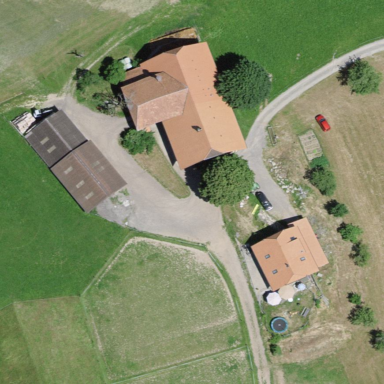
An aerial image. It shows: Farmyard area.